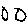
Label: moon